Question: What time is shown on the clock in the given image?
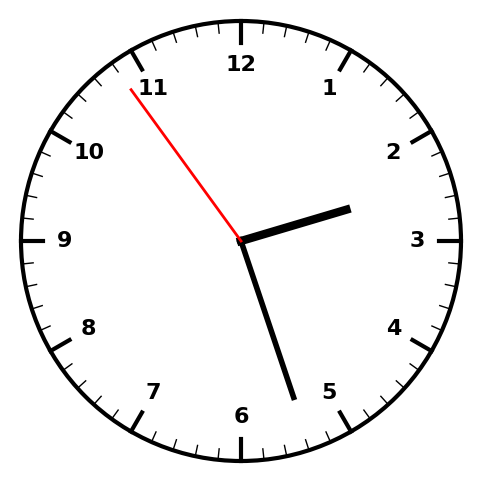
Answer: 02:26:54